Field crop: tomato
Growth stage: 2
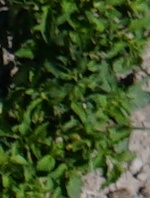
Species: tomato